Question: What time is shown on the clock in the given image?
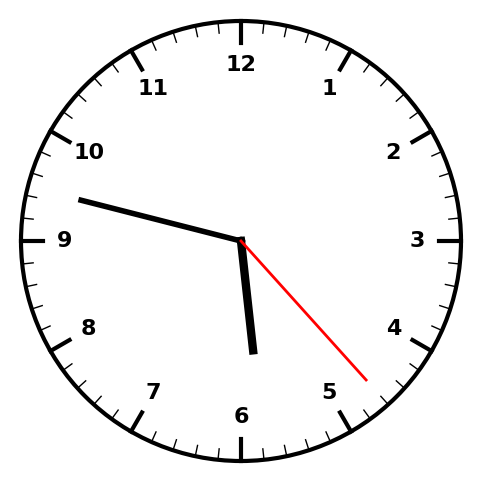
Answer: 05:47:23